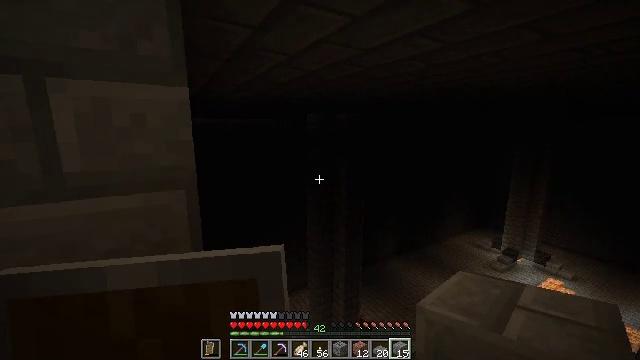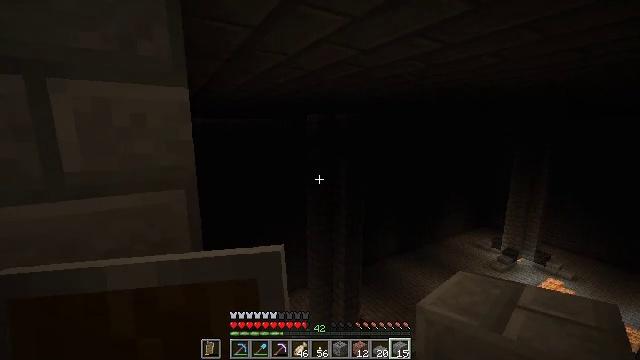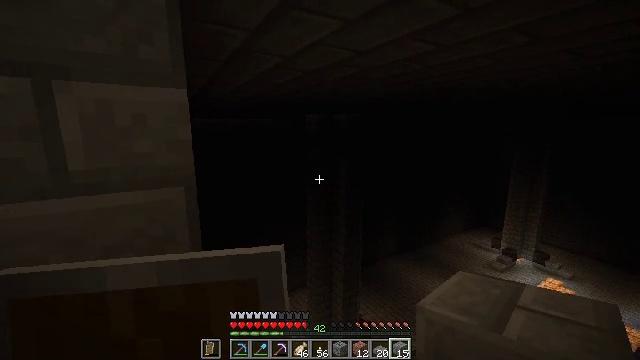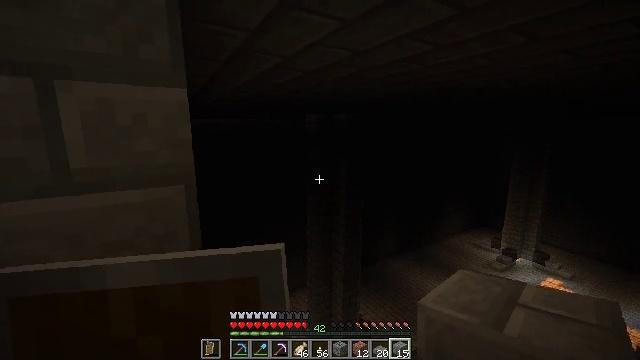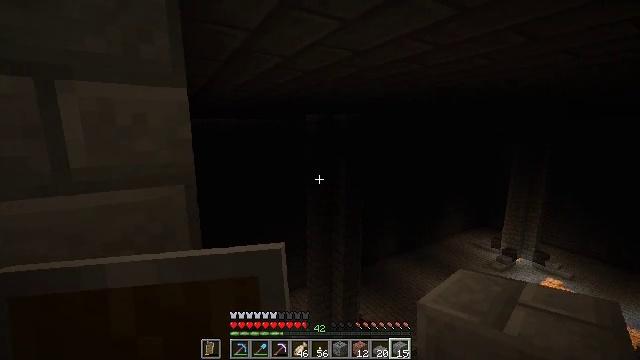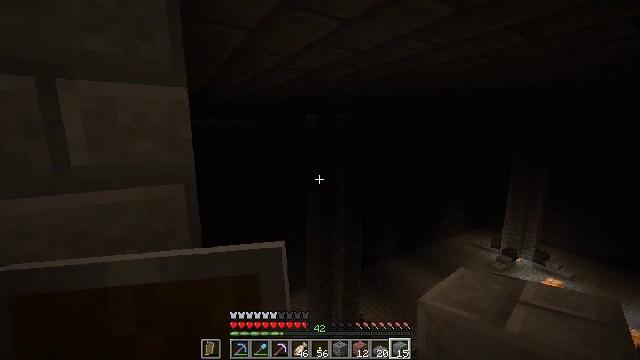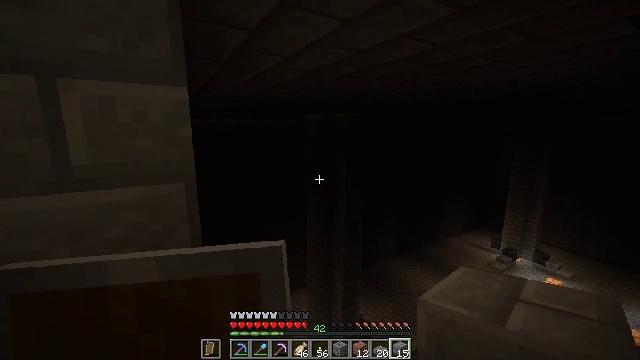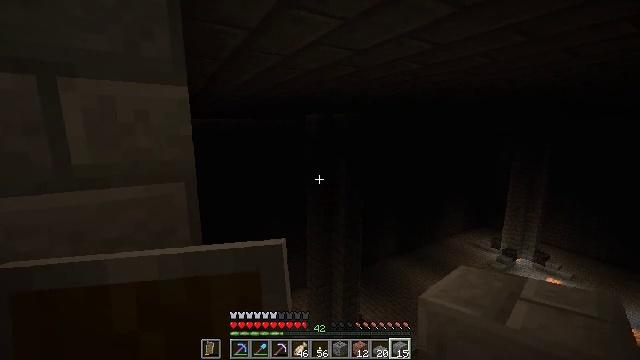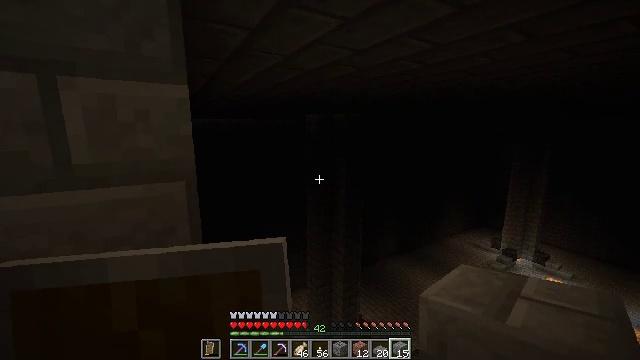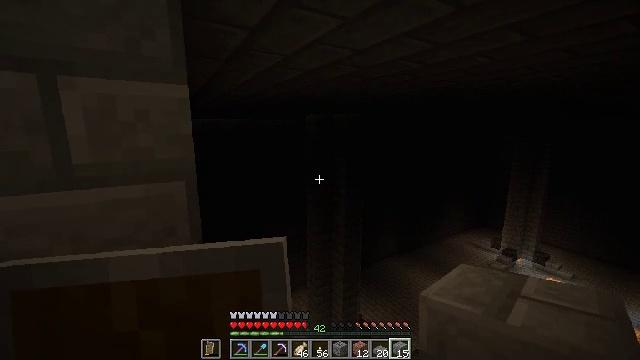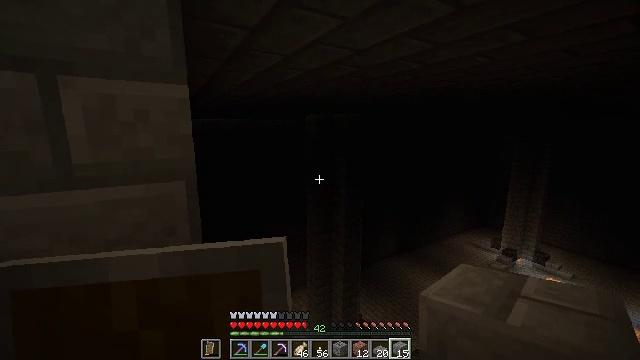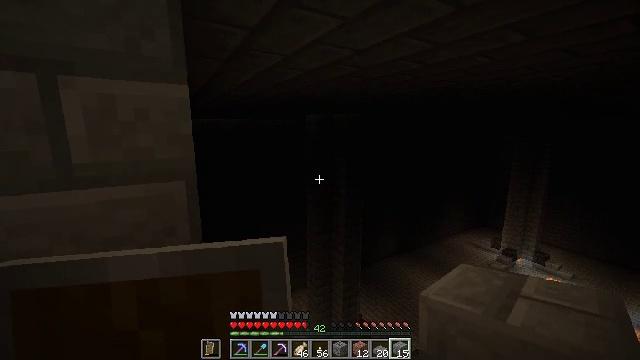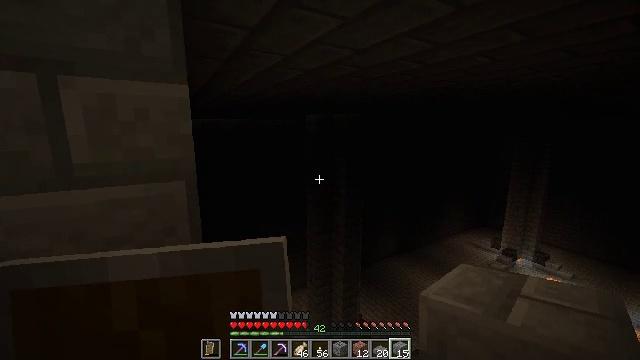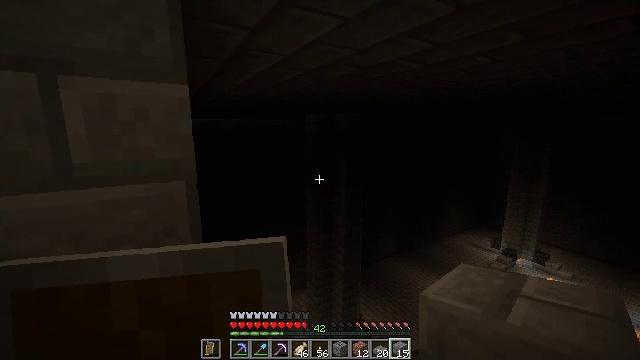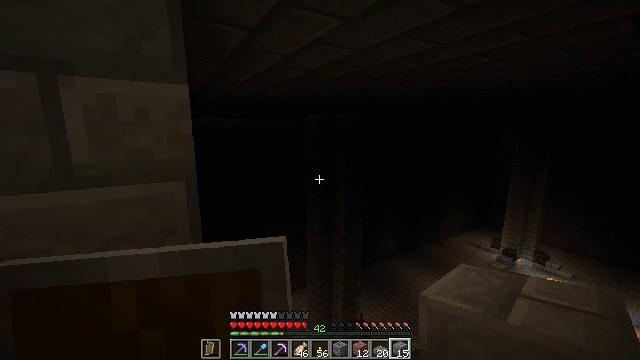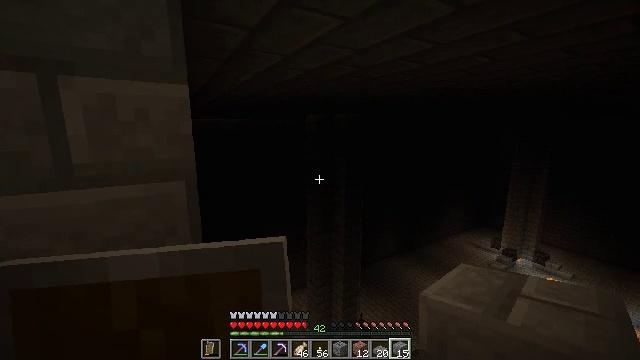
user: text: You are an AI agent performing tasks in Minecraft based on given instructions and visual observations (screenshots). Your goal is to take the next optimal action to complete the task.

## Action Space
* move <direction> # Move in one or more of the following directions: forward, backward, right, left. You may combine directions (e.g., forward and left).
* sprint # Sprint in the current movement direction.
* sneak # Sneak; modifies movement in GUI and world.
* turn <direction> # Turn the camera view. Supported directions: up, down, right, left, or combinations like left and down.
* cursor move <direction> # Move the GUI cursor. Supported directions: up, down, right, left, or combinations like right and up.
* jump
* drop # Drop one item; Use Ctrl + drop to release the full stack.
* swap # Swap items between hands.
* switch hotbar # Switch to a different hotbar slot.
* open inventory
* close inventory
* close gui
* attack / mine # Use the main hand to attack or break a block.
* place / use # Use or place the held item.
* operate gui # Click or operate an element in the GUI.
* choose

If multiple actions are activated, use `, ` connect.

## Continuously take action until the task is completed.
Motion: motion action
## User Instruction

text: Create stone bricks using the crafting interface.
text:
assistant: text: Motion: move right, sneak
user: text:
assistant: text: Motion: move right, sneak
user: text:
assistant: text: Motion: sneak
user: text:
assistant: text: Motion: sneak
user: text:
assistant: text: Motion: sneak
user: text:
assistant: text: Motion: sneak
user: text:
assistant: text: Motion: sneak
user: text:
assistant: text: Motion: sneak
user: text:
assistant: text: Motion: sneak
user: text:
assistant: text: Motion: sneak
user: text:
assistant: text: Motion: sneak
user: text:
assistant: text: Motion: sneak
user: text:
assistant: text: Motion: sneak
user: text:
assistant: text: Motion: sneak
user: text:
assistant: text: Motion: sneak
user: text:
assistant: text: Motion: sneak
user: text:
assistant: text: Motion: sneak
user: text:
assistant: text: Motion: sneak
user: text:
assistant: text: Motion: sneak
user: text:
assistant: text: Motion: sneak
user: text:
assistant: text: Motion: sneak
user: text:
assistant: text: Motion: sneak
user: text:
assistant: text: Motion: sneak
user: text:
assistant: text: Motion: sneak
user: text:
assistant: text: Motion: sneak
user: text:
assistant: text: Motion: sneak
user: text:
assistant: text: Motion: sneak
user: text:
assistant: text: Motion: sneak
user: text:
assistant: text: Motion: sneak
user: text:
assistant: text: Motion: sneak